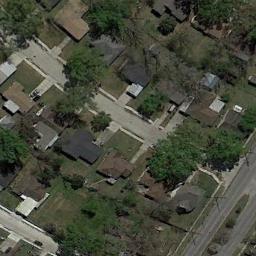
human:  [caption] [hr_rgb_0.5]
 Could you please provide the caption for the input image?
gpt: The medium residential area has some houses arranged in lines on the grass and some roads go through the medium residential area .

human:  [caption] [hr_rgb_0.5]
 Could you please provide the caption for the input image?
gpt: There are a lot of trees in mid-sized residential areas .

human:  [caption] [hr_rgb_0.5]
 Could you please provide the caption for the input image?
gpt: There are numerous trees and buildings in the middle residential area .

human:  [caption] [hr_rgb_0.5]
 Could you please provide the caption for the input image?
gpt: The medium residential is on the grass next to some trees and road .

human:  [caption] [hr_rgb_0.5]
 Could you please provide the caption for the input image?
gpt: There are some trees and brown buildings on the medium residential area .